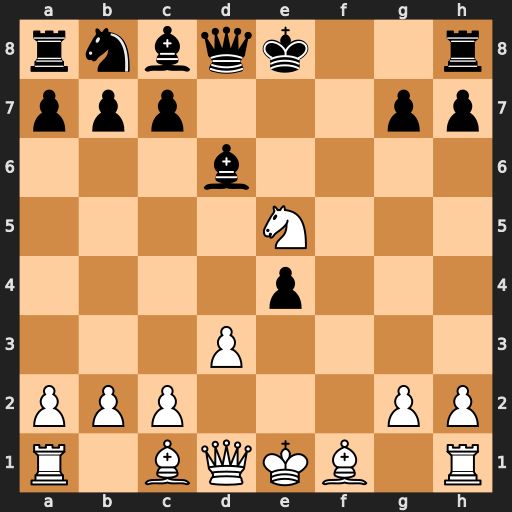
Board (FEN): rnbqk2r/ppp3pp/3b4/4N3/4p3/3P4/PPP3PP/R1BQKB1R
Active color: w
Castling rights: KQkq
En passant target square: -
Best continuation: Qh5+ g6 Nxg6 hxg6 Qxh8+